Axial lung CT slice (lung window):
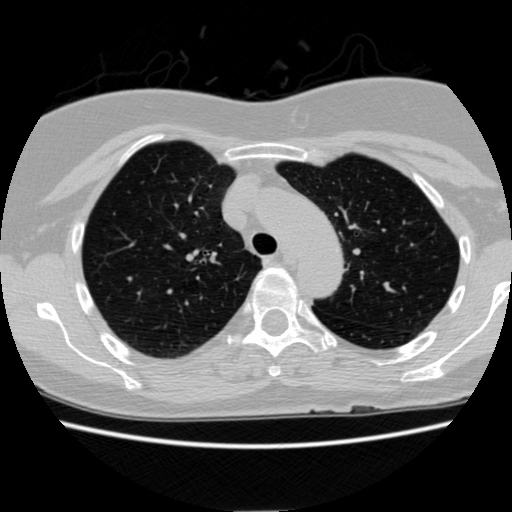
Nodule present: no